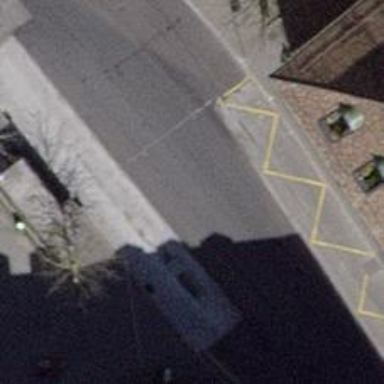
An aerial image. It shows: Trolleybus stop position for public transport.